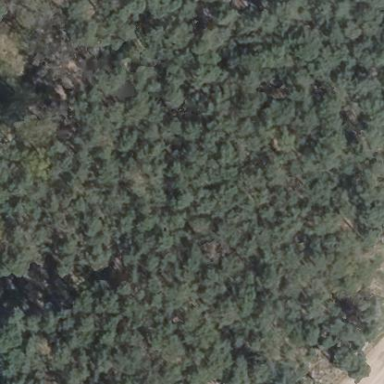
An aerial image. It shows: Forest area.